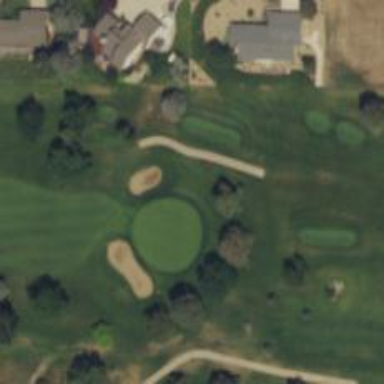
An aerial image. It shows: Path designated for golf carts. It is golf cart path.